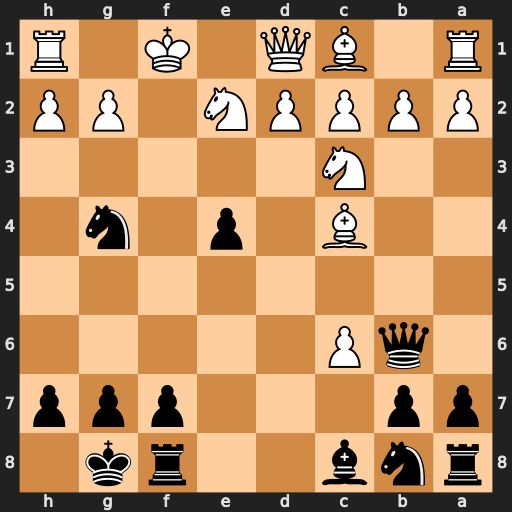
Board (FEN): rnb2rk1/pp3ppp/1qP5/8/2B1p1n1/2N5/PPPPN1PP/R1BQ1K1R
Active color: b
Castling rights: -
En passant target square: -
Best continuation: Qf2#